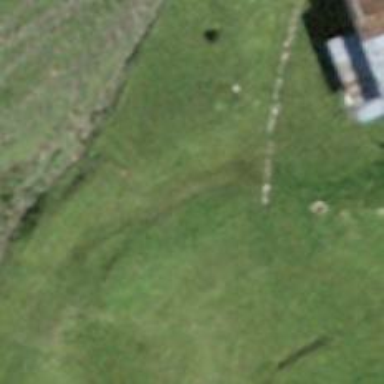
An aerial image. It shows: Grass path.